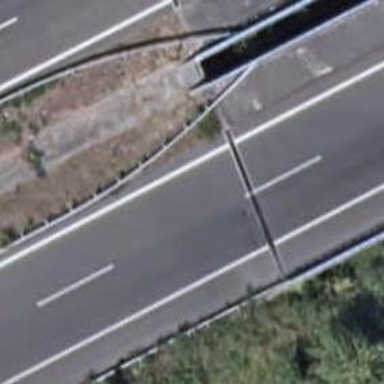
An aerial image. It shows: Asphalt motorway.